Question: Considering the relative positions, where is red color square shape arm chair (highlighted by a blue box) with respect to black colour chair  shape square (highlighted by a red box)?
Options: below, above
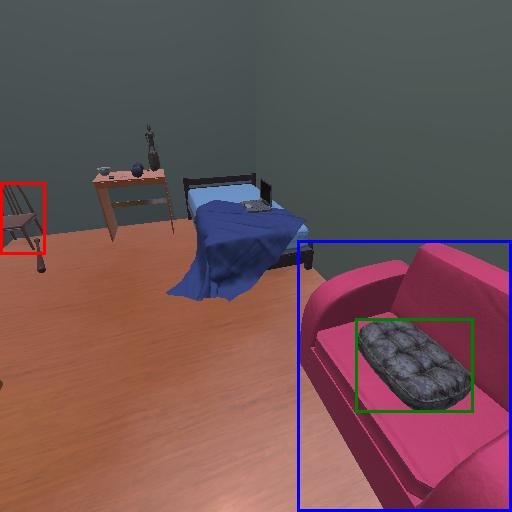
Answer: below